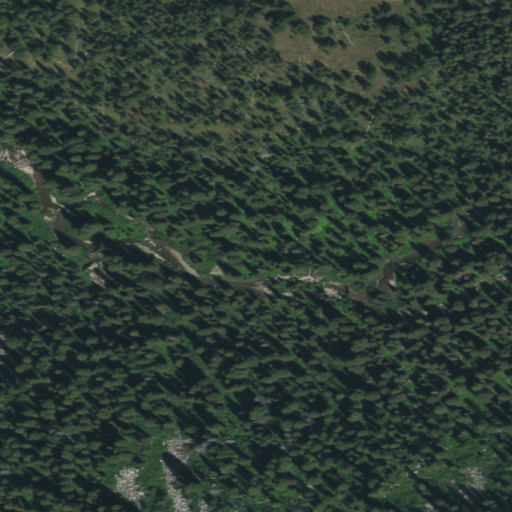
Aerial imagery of valley in Wyoming named Bear Canyon containing evergreen forest and shrub